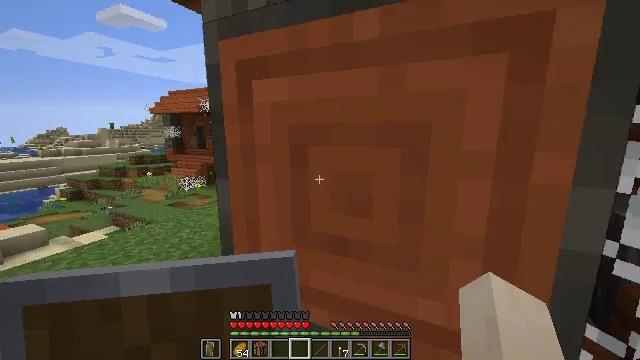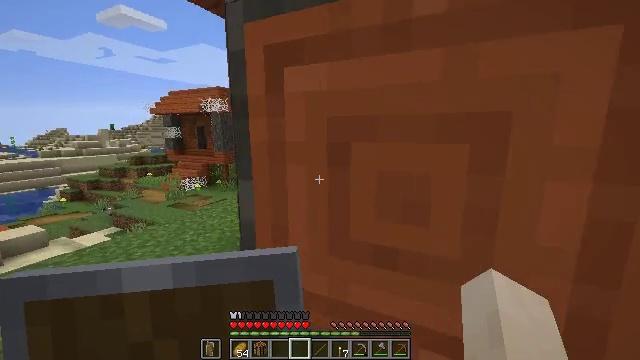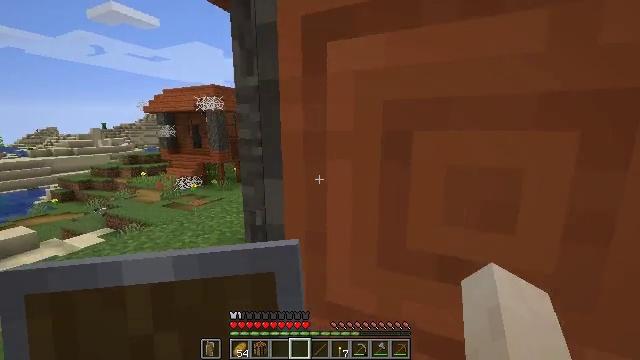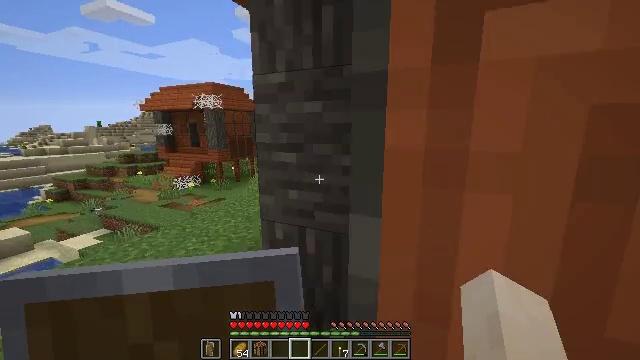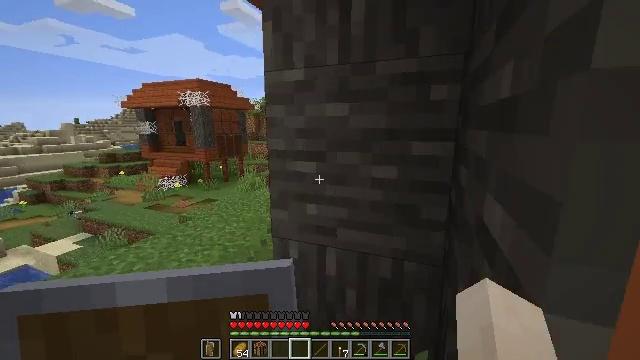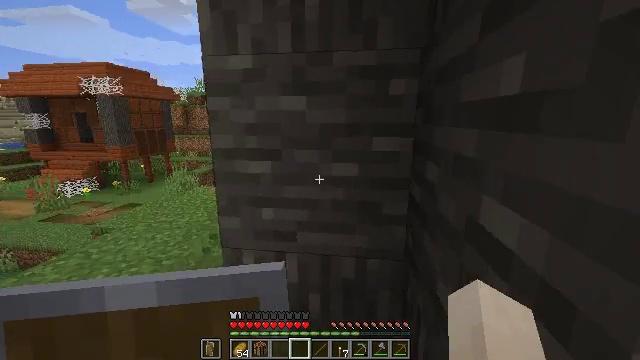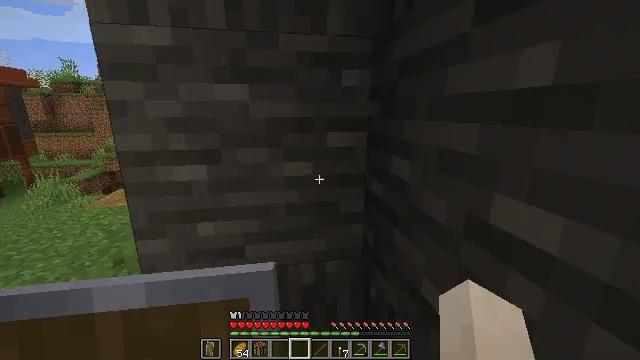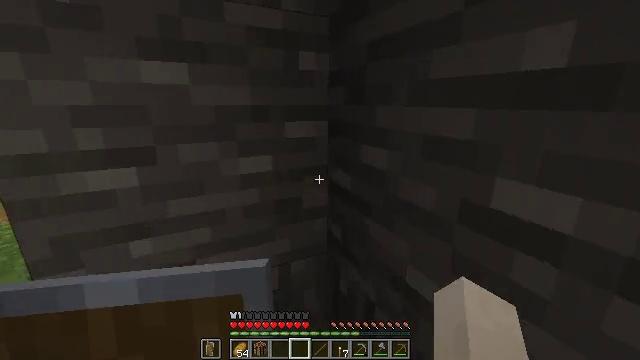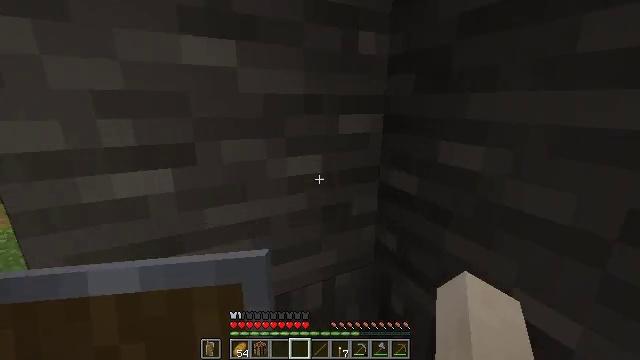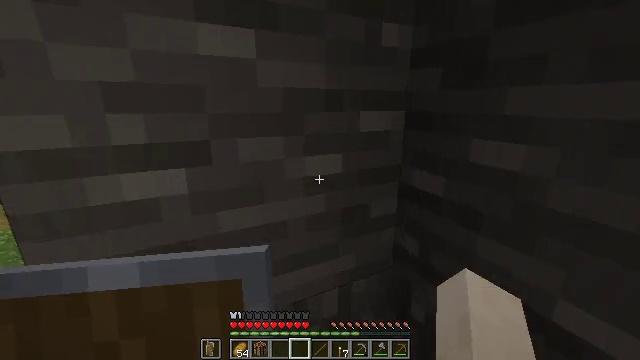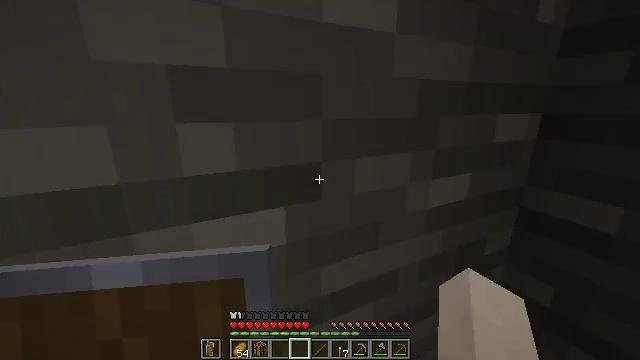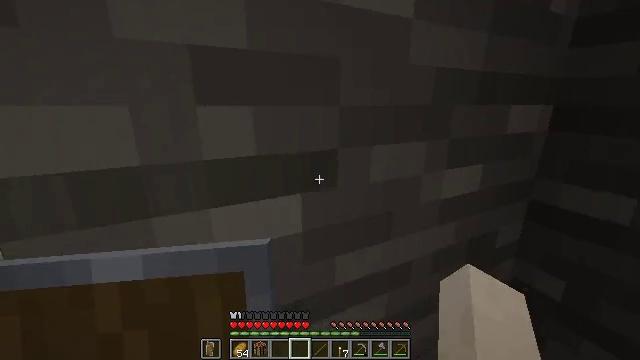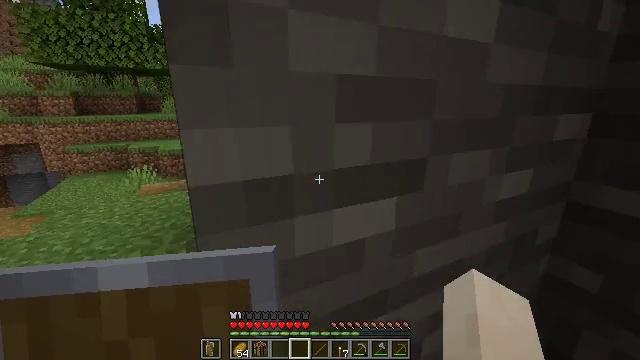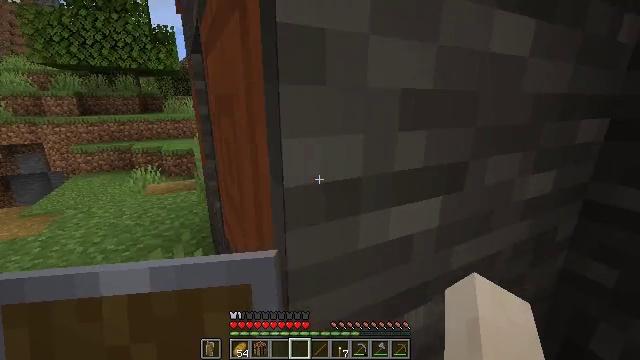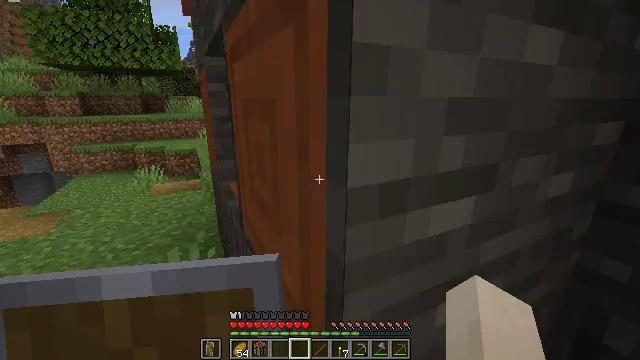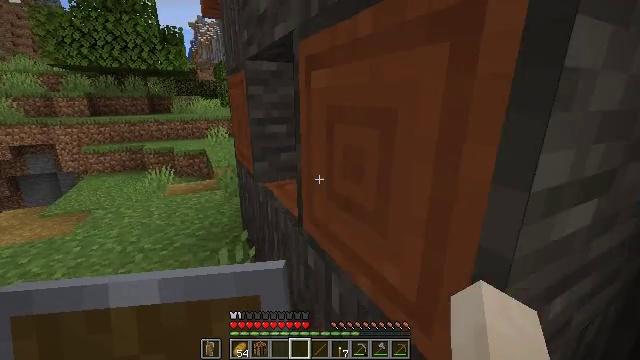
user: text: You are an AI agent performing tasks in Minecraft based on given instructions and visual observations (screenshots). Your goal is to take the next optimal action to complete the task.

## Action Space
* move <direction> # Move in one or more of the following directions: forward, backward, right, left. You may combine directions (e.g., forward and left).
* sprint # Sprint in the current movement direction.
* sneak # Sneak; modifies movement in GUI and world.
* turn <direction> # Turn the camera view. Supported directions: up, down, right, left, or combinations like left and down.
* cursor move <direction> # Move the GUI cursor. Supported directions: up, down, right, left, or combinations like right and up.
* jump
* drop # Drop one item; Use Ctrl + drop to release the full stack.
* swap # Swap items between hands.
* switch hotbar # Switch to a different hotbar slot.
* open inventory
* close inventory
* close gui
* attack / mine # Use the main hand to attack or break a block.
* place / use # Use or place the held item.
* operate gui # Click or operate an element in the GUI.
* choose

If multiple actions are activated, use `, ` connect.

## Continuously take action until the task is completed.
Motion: motion action
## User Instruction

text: Reclaim bookshelf materials.
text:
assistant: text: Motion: move forward and move left
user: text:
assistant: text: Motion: move forward and move left, turn right
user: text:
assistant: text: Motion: move forward and move left
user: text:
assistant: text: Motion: move forward and move left, turn right
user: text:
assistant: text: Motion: move forward and move left, turn right and down
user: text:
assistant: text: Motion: move forward and move left, turn right and down
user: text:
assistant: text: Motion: move forward and move left, turn right and down
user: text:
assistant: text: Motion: move forward and move left
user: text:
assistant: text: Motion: move forward and move left
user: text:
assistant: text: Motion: move forward and move left
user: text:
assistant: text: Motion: move forward and move left
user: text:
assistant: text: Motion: move left
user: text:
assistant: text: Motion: move left
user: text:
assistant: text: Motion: move left
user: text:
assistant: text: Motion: move left
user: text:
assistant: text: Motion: move left
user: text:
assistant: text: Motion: move forward and move left
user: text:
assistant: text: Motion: move forward and move left, turn right
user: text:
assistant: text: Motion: move forward and move left, turn right
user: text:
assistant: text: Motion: move forward and move left, turn right
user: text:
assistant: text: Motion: move forward and move left, turn right and down
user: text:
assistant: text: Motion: move forward and move left, turn right and down
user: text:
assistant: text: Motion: move forward and move left, turn right and down
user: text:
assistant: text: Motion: move forward and move left, turn right
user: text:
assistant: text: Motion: move forward, turn right
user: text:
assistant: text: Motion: no_op
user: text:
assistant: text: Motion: no_op
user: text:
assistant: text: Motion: no_op
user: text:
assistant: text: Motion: no_op
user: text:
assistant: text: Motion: no_op